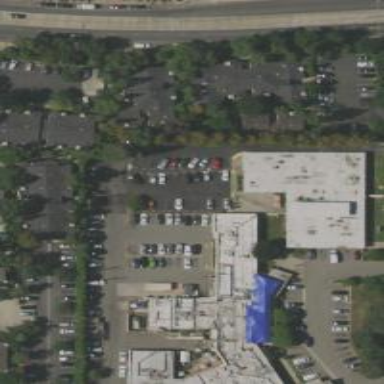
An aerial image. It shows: Healthcare facility identified as hospital.